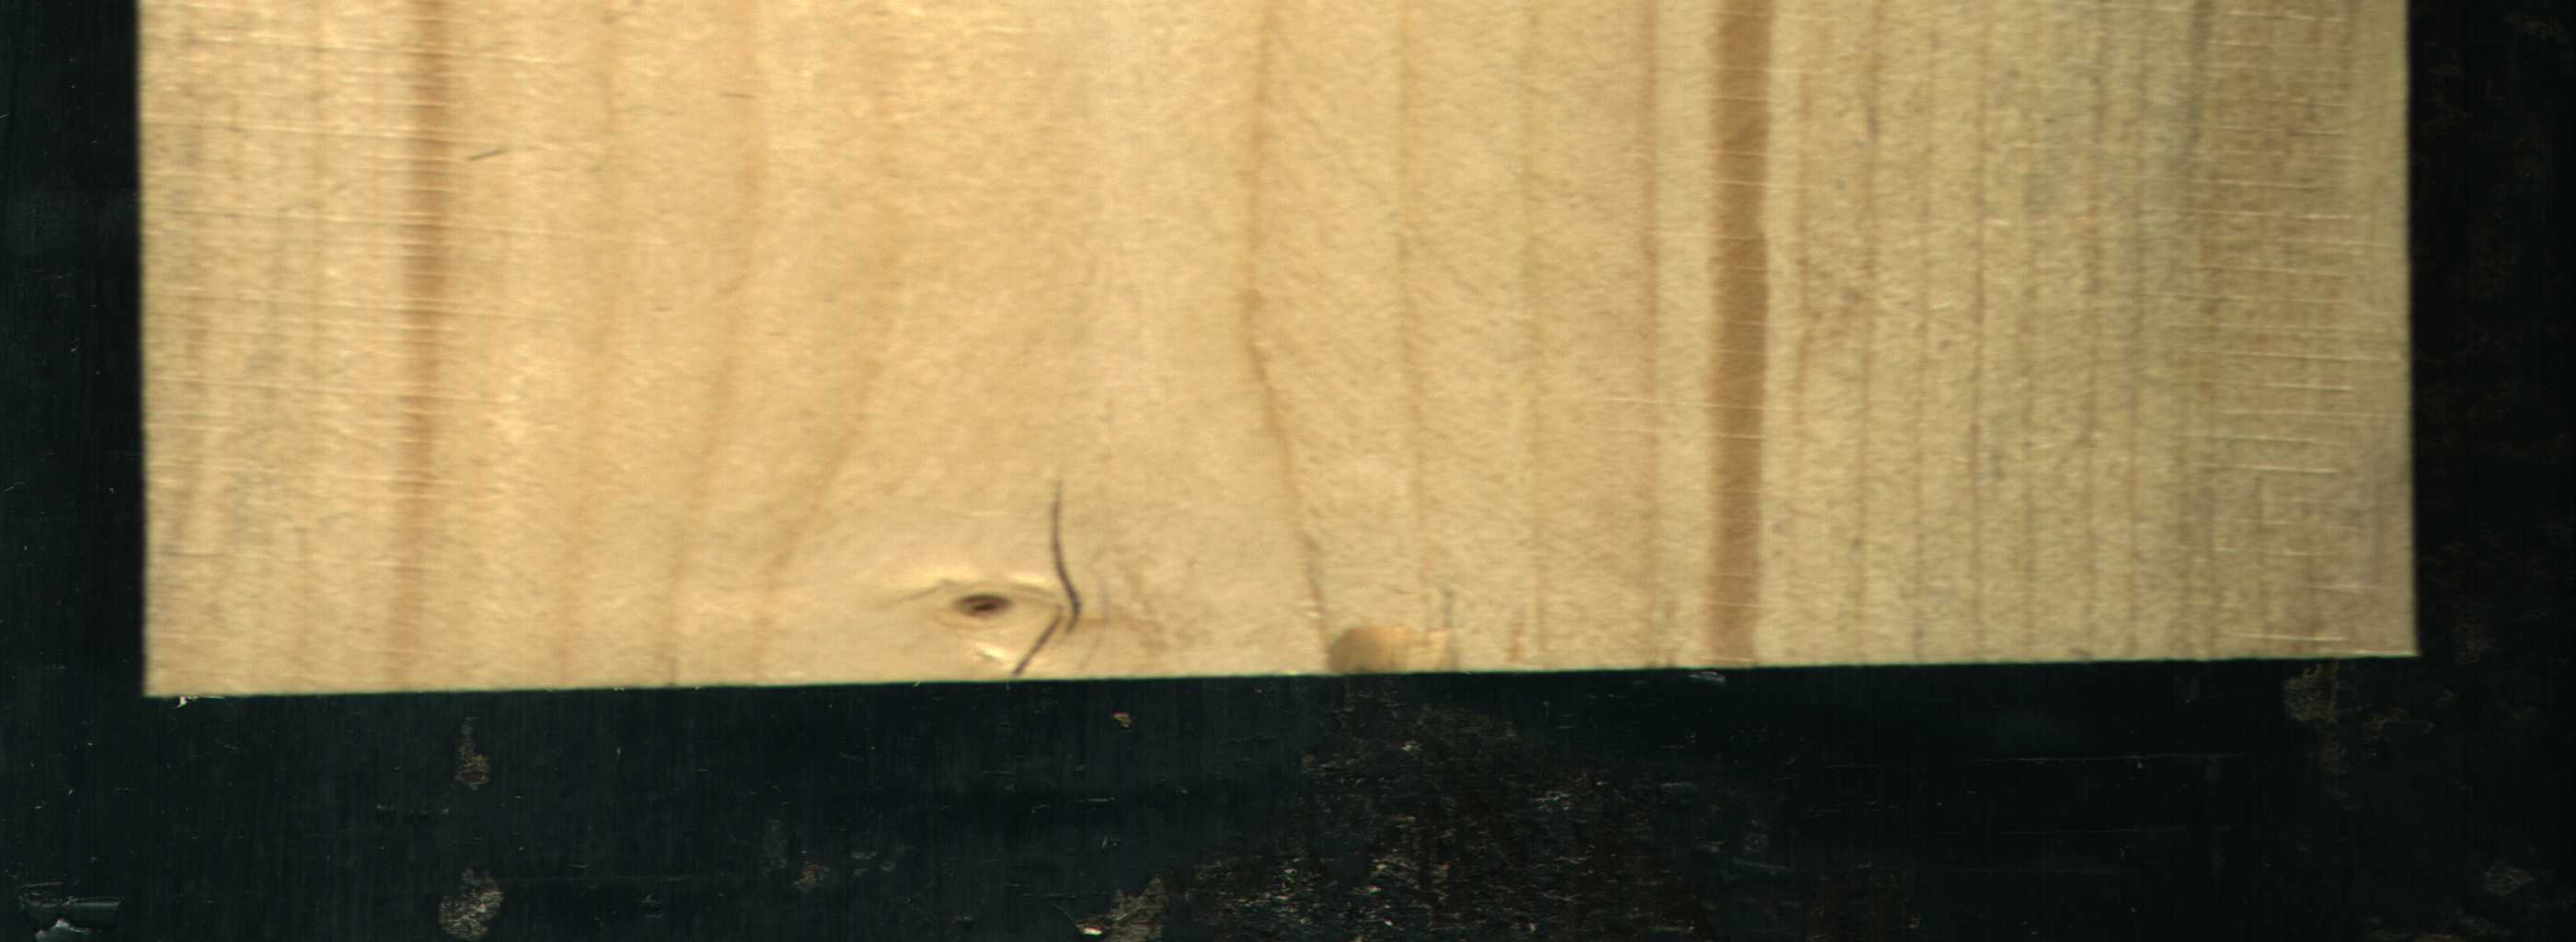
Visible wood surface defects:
Crack
Live_Knot